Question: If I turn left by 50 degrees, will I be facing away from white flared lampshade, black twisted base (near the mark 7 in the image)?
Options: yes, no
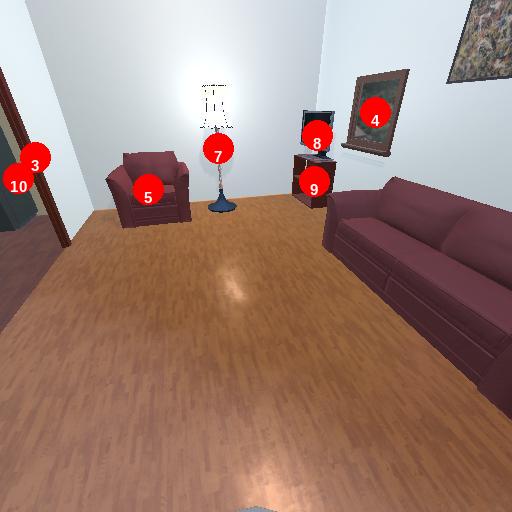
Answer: yes